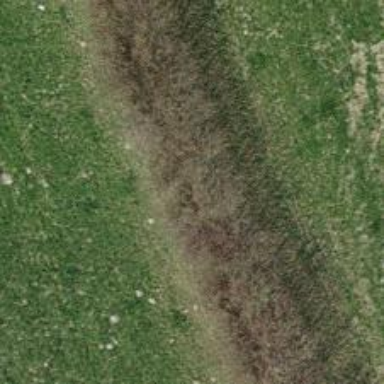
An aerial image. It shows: Hedge barrier.